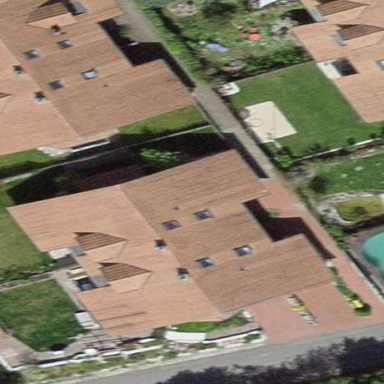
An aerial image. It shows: Terrace building.